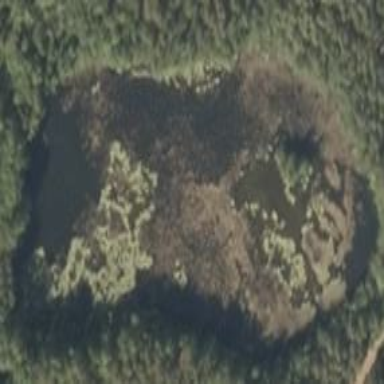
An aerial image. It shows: Pond with natural water.